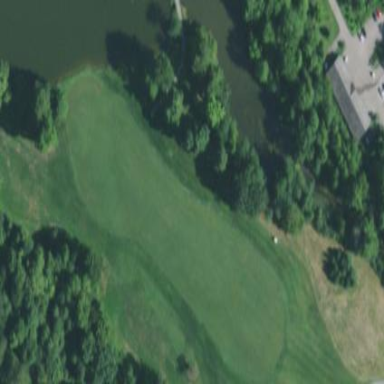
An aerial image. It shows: Water hazard on golf course.